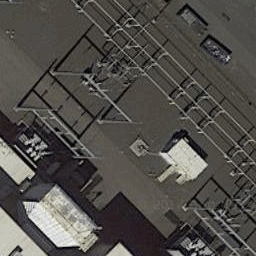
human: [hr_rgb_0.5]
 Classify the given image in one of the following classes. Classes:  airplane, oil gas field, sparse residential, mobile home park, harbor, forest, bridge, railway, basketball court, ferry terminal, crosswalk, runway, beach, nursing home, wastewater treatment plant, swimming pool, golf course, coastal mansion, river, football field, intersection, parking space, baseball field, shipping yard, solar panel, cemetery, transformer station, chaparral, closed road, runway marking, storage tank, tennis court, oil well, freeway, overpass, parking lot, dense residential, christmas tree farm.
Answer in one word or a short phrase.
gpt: transformer station